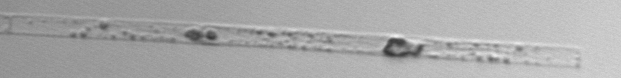
Label: Dactyliosolen_blavyanus